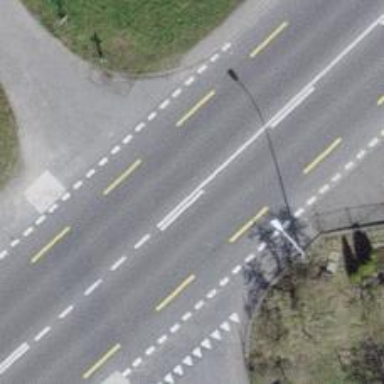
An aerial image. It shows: Primary road with asphalt surface and designated cycle lane.